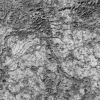
Atmospheric dust classification: not_dusty